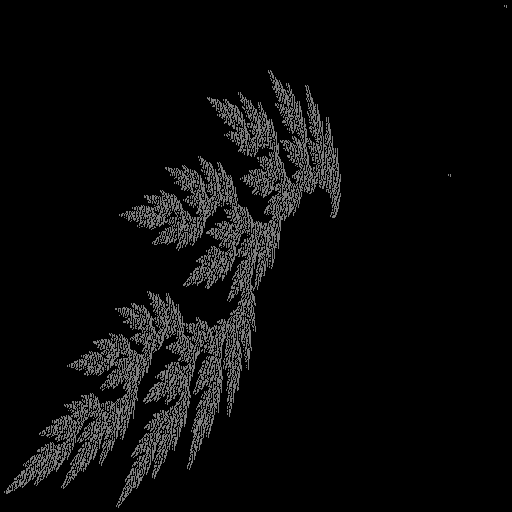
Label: cedarleaf